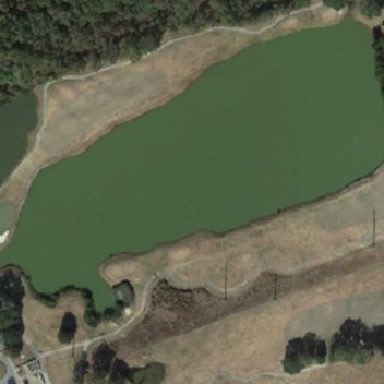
There is a thick forest near the pond .